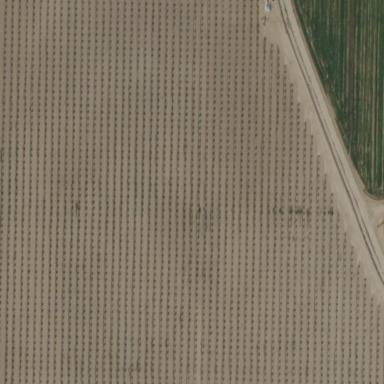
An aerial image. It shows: Vineyard with grape crops.